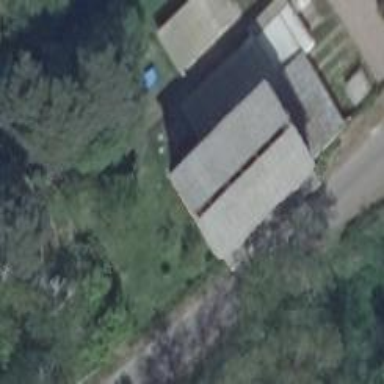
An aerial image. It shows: Building with watermill.